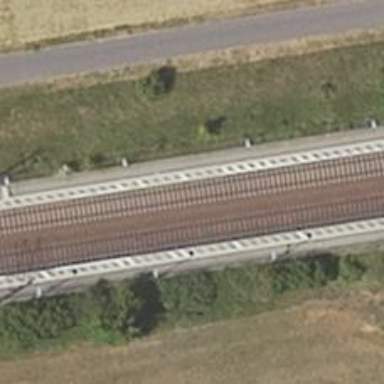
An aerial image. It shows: Railway stop with public transport stop position.